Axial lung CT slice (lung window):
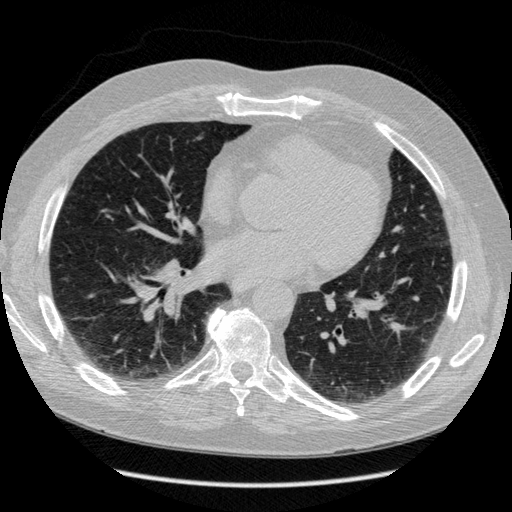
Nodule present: no